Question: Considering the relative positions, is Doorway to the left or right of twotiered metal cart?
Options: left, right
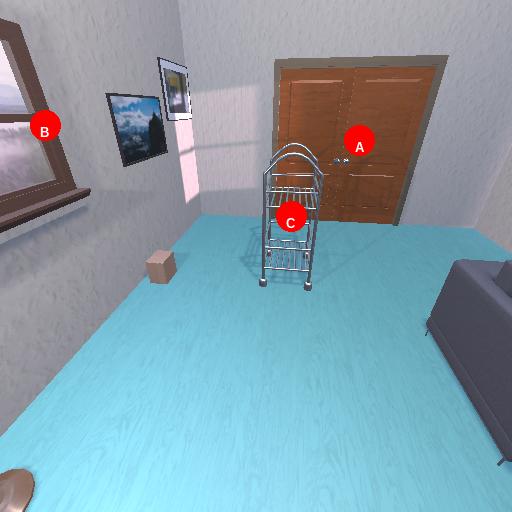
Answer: left